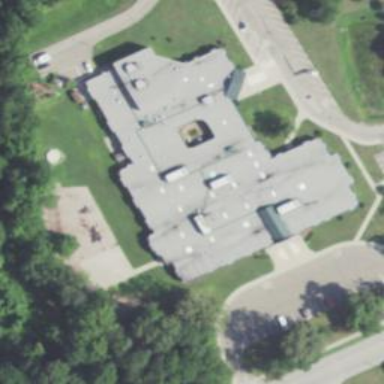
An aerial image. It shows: School.